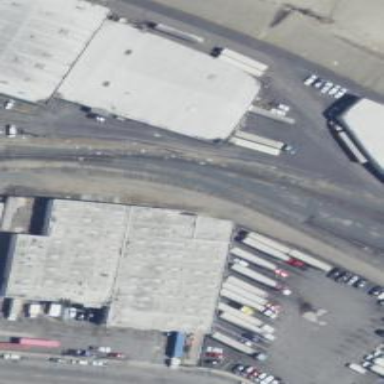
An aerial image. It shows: Industrial building.